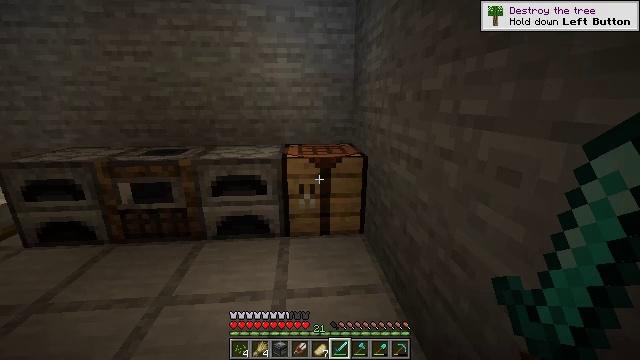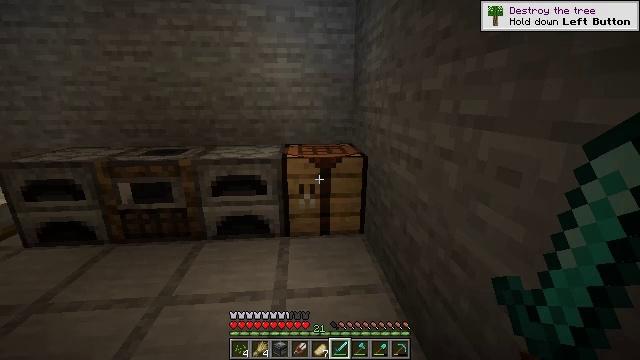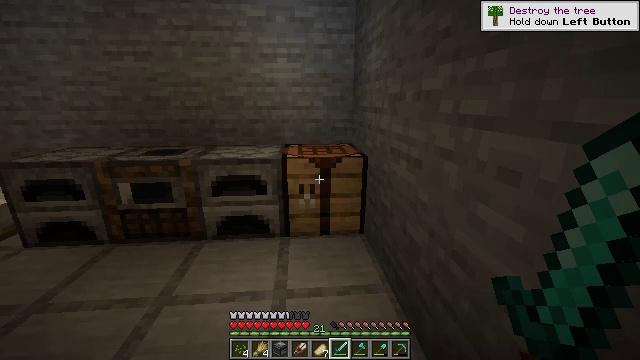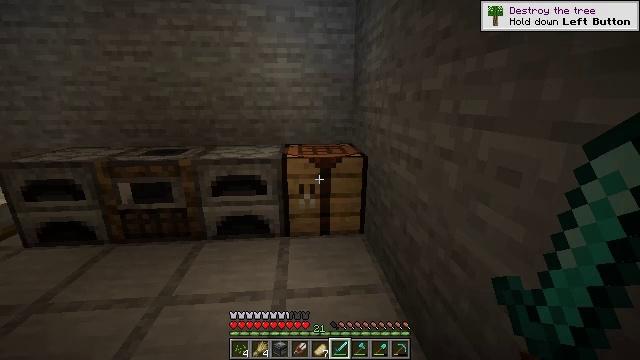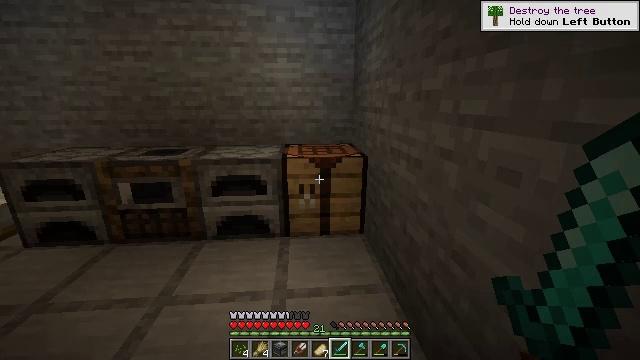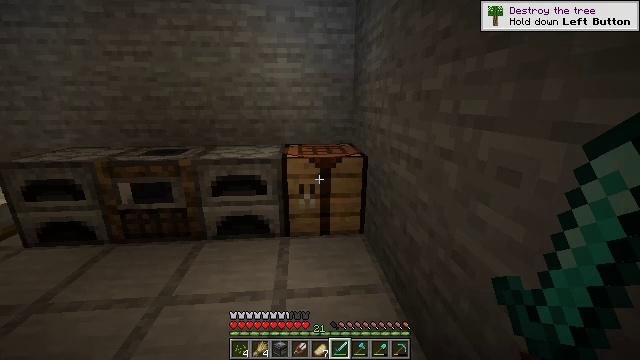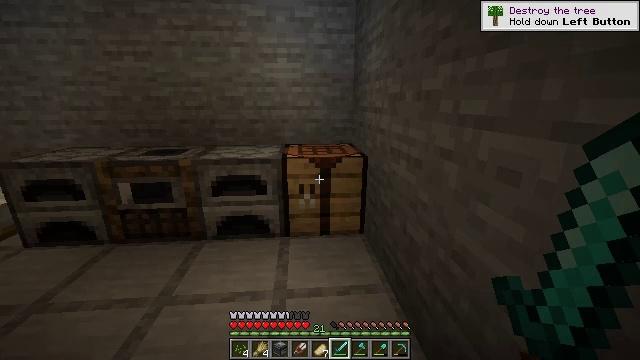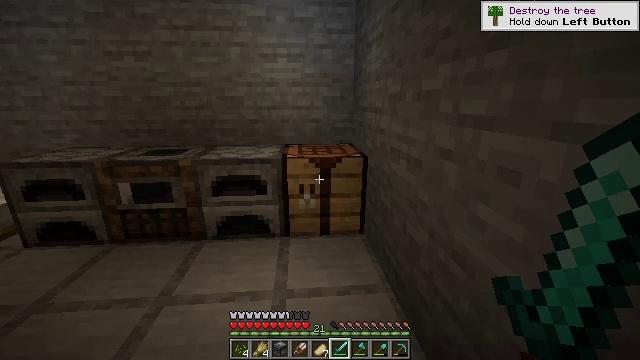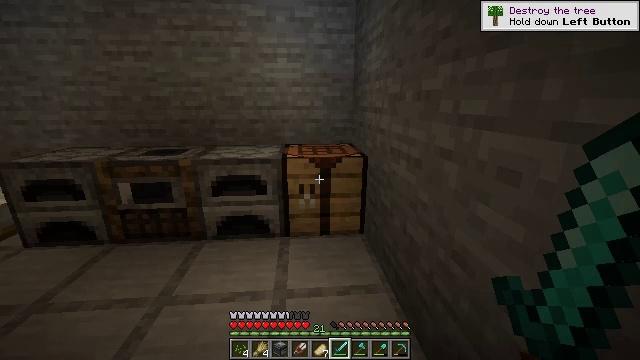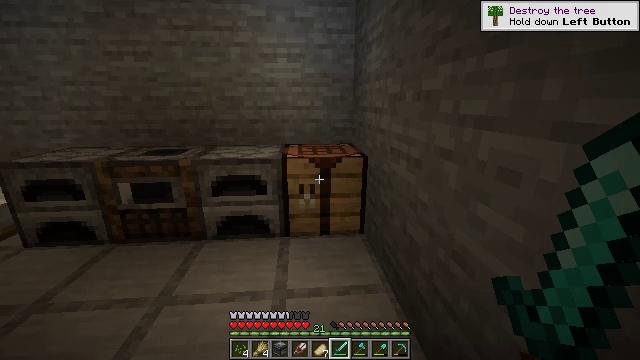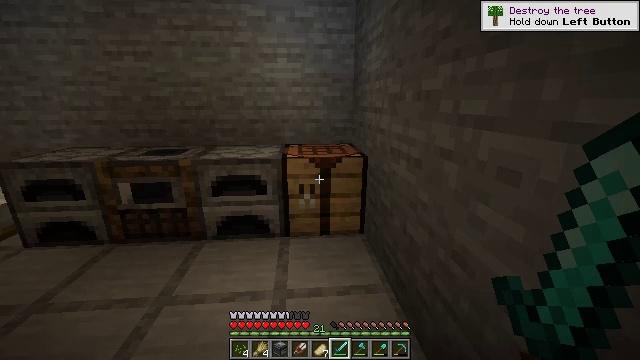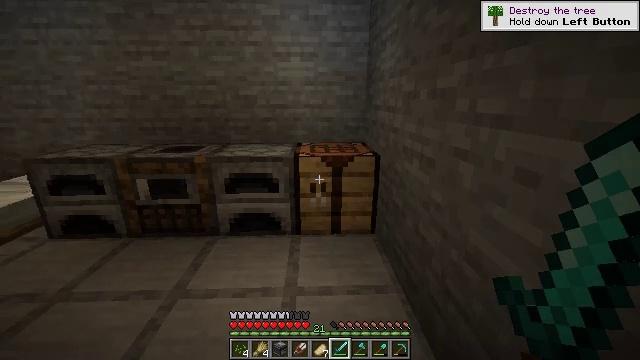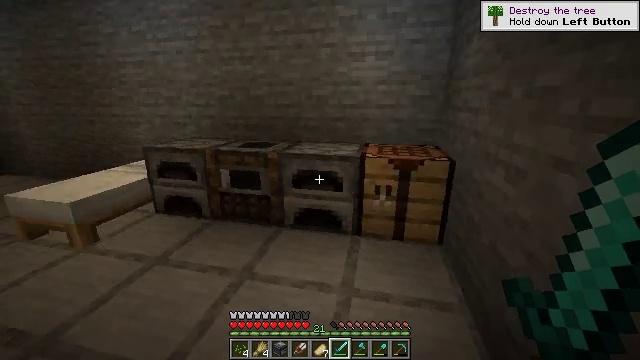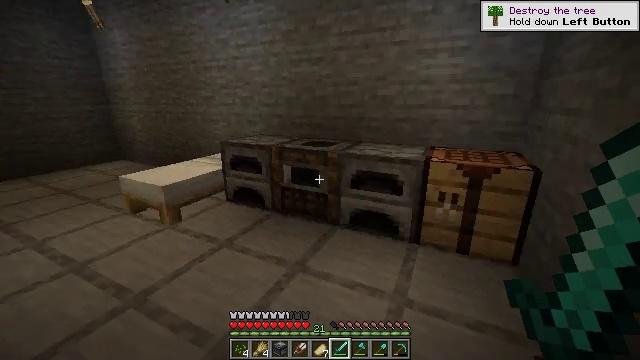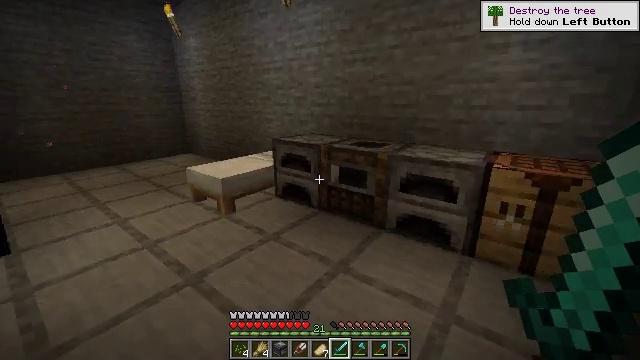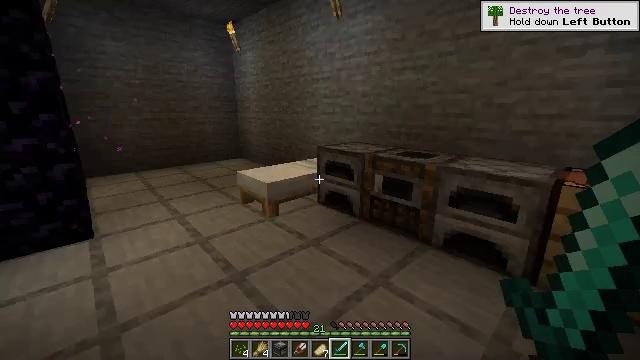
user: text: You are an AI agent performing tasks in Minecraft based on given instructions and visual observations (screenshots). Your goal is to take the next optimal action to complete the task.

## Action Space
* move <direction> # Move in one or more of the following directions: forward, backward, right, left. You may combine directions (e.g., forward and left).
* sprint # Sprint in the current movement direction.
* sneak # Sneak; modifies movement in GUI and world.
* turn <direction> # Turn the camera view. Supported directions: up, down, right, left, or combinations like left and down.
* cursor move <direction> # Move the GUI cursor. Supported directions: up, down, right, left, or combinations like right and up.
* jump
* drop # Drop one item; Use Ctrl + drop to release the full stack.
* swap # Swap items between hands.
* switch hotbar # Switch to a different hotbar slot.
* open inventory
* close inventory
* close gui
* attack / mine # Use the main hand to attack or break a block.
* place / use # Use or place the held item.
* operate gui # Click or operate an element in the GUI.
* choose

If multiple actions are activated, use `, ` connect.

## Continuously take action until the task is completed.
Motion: motion action
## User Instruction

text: craft item air
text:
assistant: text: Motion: no_op
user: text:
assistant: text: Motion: no_op
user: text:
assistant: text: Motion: no_op
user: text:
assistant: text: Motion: no_op
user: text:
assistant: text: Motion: no_op
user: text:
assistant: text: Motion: no_op
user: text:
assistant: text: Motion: no_op
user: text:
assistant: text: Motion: no_op
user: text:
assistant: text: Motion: no_op
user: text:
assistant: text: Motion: no_op
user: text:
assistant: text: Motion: turn left
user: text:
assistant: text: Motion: turn left
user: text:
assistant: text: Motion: turn left
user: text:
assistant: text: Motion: turn left
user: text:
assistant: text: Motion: turn left and up
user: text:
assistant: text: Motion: turn left
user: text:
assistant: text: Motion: turn left
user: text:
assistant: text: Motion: no_op
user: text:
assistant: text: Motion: no_op
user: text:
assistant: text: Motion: no_op
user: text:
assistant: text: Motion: no_op
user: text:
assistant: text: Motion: move forward
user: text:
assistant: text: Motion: move forward, turn right
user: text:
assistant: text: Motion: move forward, turn right
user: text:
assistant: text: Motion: move forward
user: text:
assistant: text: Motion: move forward and move left
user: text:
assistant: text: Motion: move forward and move left, turn right
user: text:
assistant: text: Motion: move forward and move left, turn right
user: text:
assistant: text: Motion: move forward and move left
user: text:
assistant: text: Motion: no_op